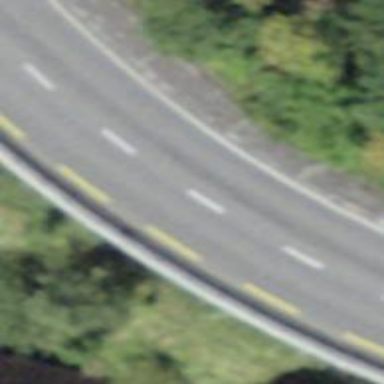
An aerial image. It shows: Primary highway.